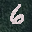
Label: 6